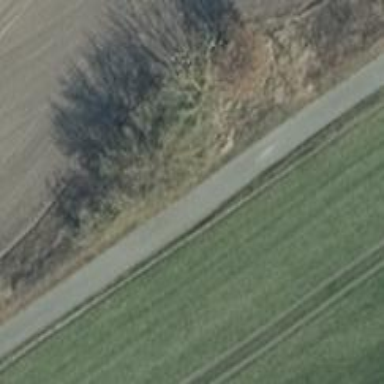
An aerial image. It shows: Asphalt track with grade1 tracktype.